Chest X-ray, AP view. Patient: 68 years old, sex M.
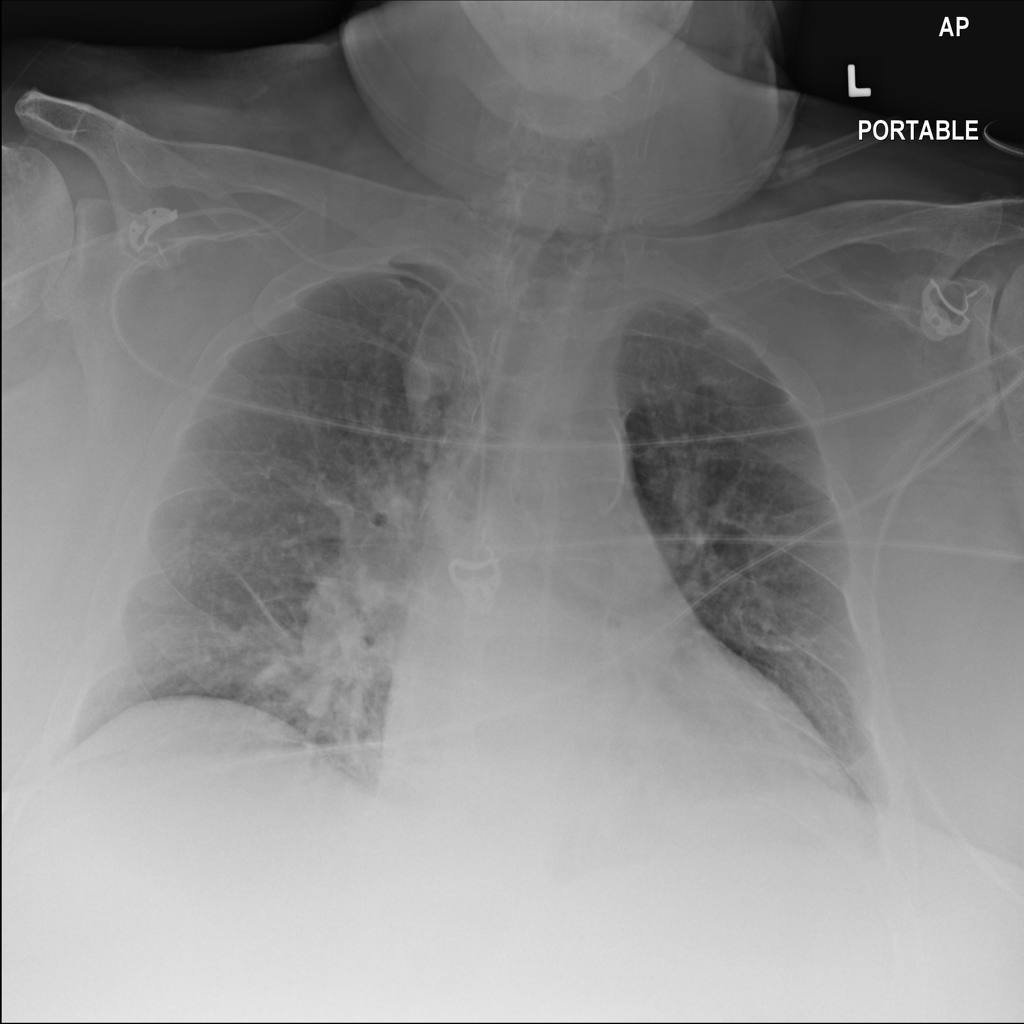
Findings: No Finding